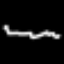
Label: squiggle